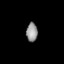
Tissue: lung
Cell type: T cells
Senescence score: 0.2009
Nuclear area (px): 209
Mean DAPI intensity: 145.938